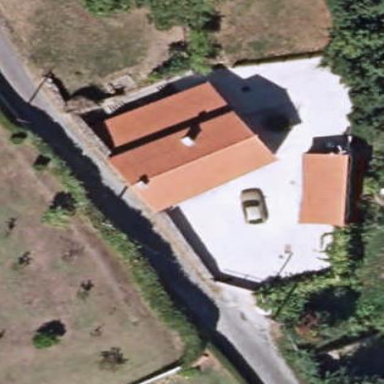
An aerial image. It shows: Simple house.